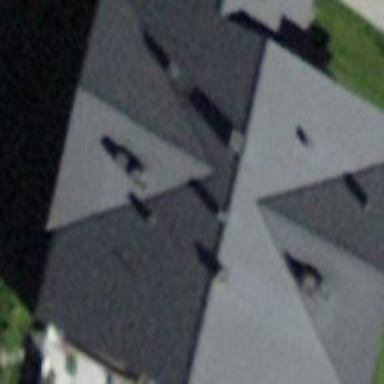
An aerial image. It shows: Building with tile roof.